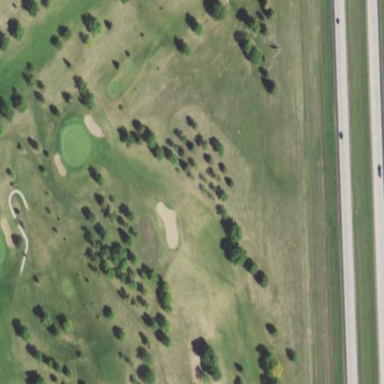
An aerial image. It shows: Golf bunker filled with natural sand.